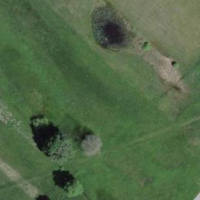
EUNIS habitat code: 23
Species observed at this site:
Columba palumbus